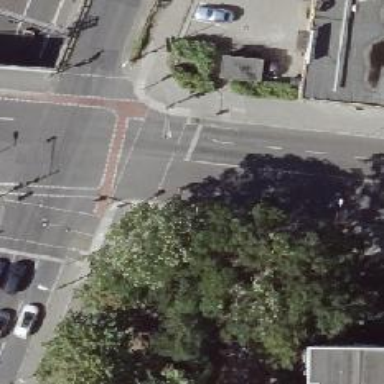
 there is sidepath cycleway alongside the road."